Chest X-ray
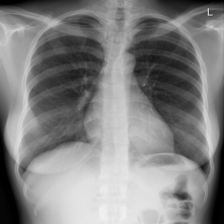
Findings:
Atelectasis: negative
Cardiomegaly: negative
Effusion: negative
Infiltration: negative
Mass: negative
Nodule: negative
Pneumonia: negative
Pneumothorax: negative
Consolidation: negative
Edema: negative
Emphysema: negative
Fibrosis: negative
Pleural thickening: negative
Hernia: negative